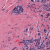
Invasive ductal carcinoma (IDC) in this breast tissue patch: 1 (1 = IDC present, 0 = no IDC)